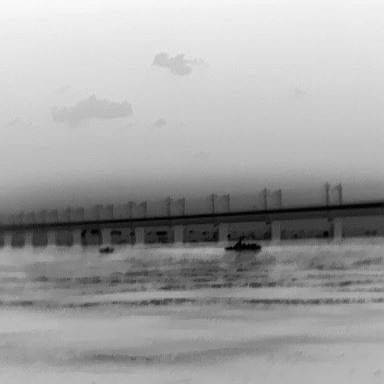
There are two objects shown in the infrared image, including a canoe, and a warship.